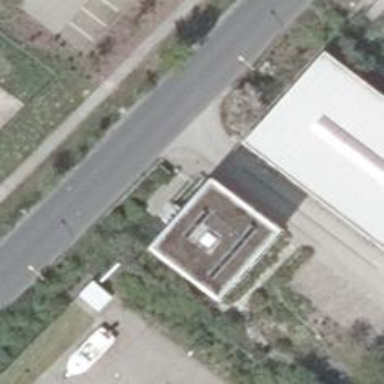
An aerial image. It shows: Office building with flat roof.